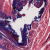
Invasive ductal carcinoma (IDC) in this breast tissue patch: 0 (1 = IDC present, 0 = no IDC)